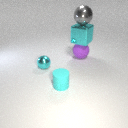
small cyan metal sphere in front of large purple rubber sphere